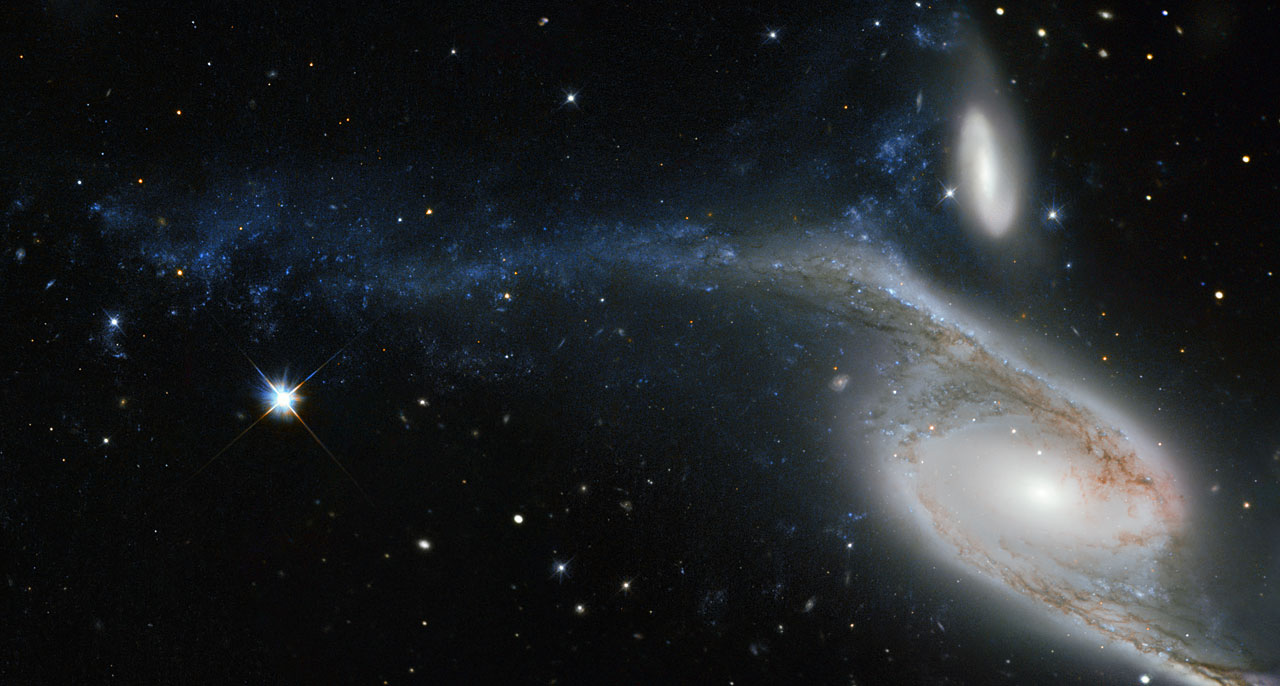
Hubble Feathers the Peacock Hubble Feathers the Peacock, nasa, galaxy, esa, hubble, ngc6872, ic4970